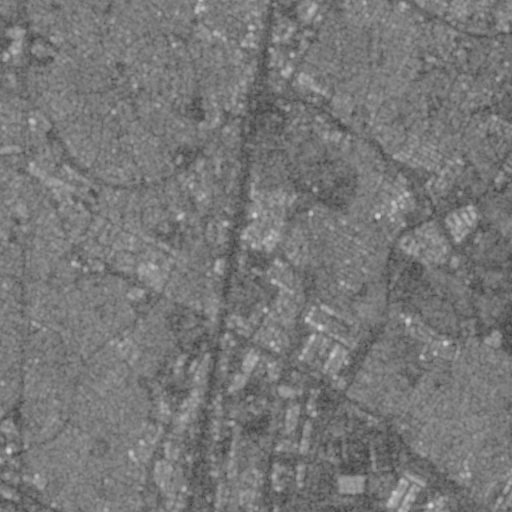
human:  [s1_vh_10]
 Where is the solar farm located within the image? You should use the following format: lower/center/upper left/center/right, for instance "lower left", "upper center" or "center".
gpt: The solar farm is located in the lower left of the image.
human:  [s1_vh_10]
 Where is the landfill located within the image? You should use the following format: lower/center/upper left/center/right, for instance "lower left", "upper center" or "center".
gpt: There is no landfill in the image.

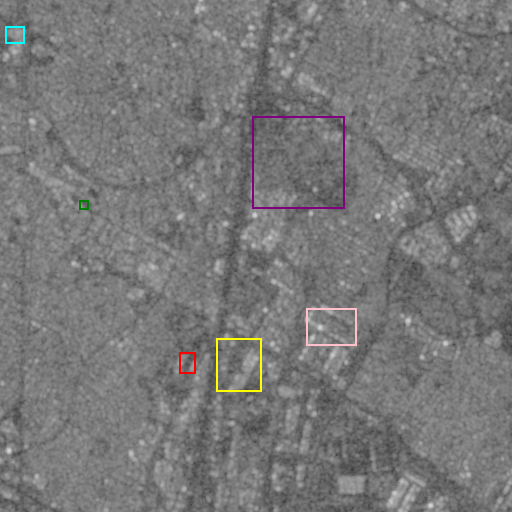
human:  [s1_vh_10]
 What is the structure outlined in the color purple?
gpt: The structure outlined in purple is a park.
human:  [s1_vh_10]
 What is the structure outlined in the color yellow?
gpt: The structure outlined in yellow is a parking lot.
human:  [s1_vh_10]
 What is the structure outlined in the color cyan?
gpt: The structure outlined in cyan is a power substation.
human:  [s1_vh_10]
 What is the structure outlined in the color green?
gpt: The structure outlined in green is a storage tank.
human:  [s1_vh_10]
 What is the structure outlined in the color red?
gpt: The structure outlined in red is a track.
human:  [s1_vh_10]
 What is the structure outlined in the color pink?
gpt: The structure outlined in pink is a building.
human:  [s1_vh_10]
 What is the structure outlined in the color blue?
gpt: There is no blue outline.